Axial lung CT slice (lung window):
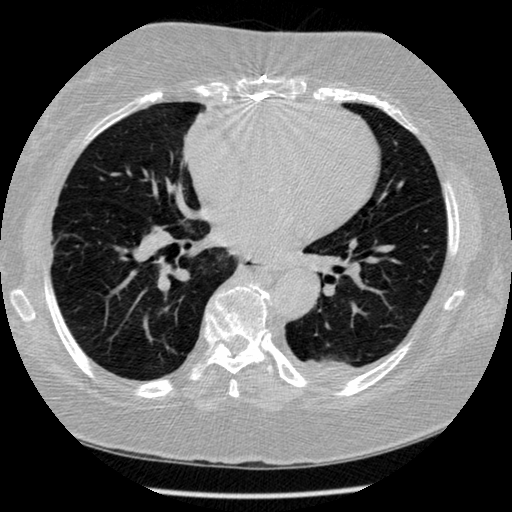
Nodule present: no